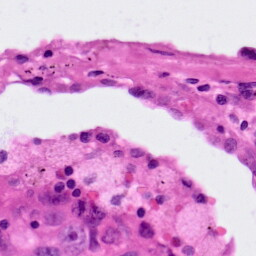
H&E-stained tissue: Lung